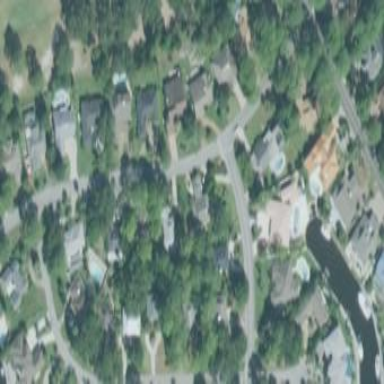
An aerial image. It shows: Single-family residential area.